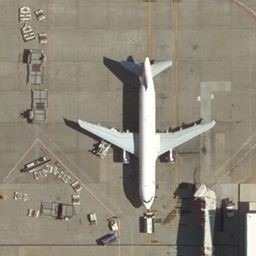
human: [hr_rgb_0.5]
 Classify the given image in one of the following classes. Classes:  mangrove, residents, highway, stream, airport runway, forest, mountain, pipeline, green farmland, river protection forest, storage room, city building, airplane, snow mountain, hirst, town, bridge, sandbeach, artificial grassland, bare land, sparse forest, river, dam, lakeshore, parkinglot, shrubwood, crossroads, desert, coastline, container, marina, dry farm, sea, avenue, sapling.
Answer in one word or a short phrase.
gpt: airplane